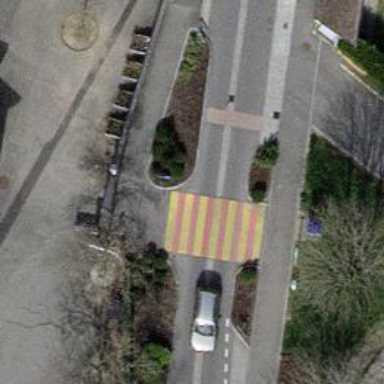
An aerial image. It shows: Traffic calming feature called choker.